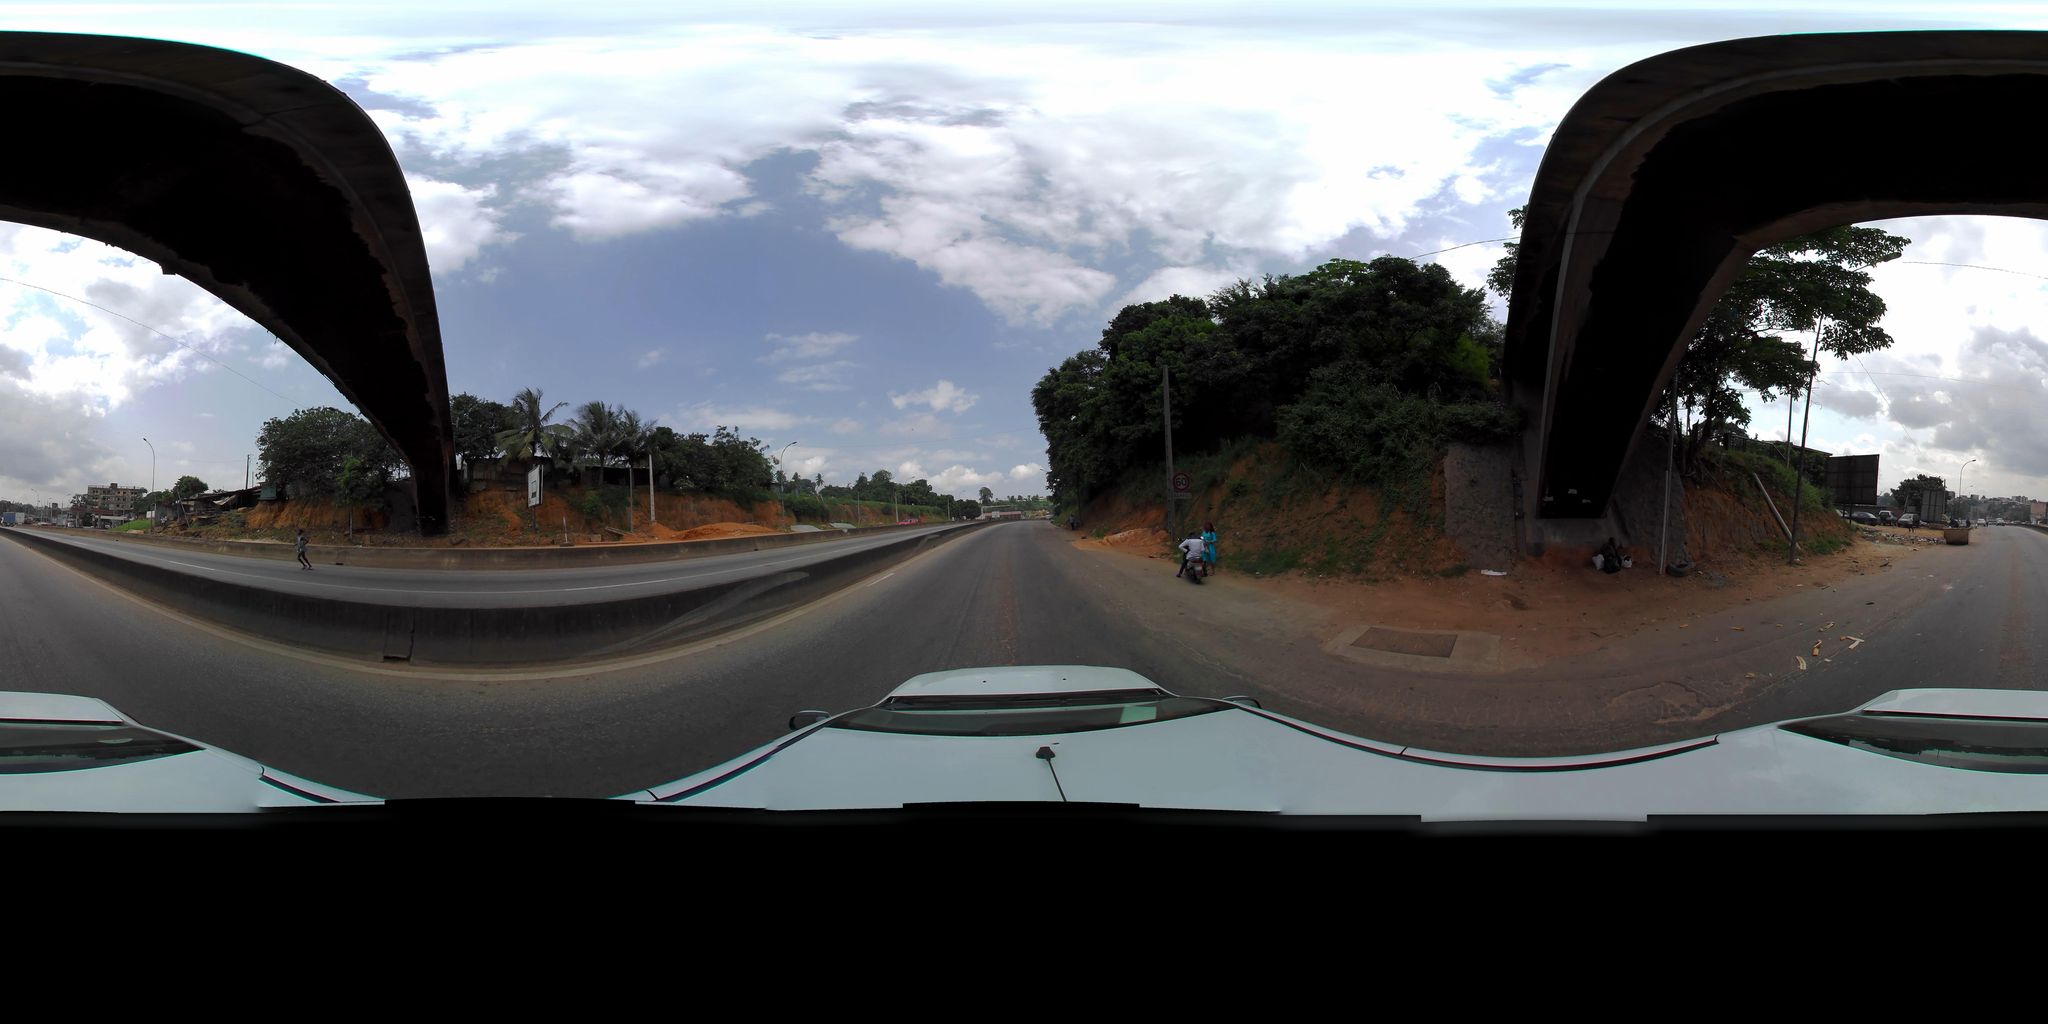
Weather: cloudy
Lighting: day
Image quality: slightly poor
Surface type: driving surface
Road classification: path, footway, steps
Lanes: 2.0
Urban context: urban centre
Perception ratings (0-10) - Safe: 3.36, Lively: 2.51, Beautiful: 7.63, Boring: 2.54, Depressing: 2.79, Wealthy: 1.22